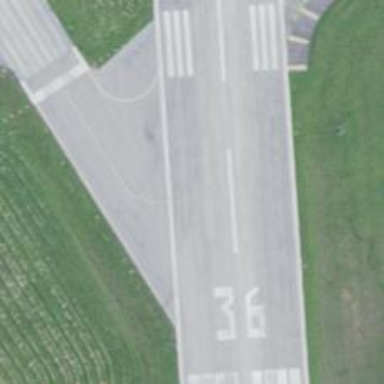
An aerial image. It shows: Image of taxiway at airport.